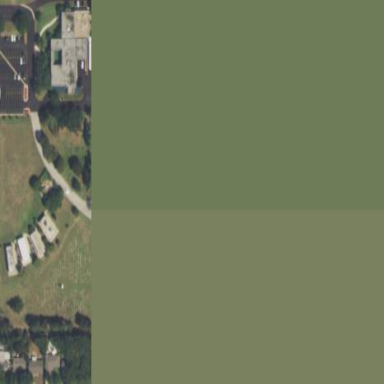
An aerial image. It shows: Cemetery or graveyard.